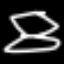
Label: hourglass